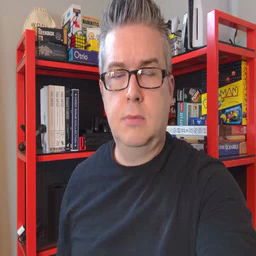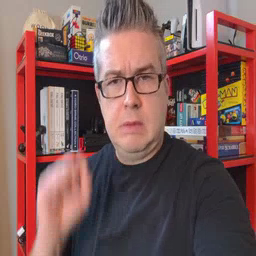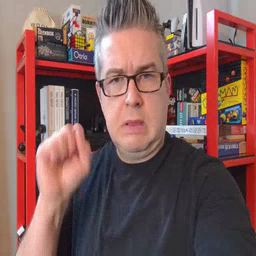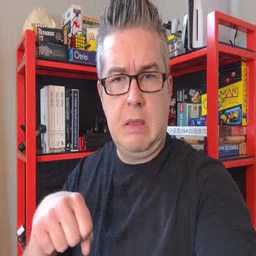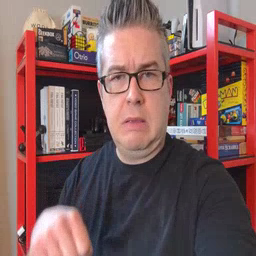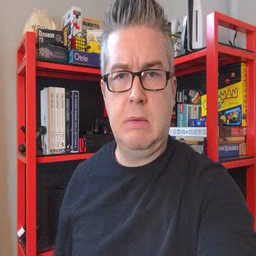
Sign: can